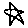
Label: star